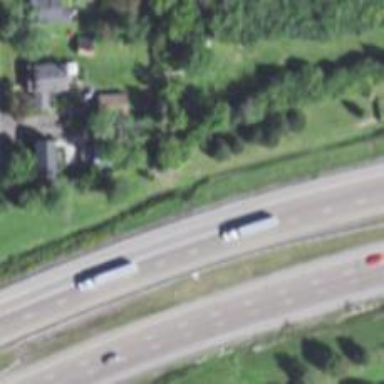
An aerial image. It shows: Asphalt motorway.